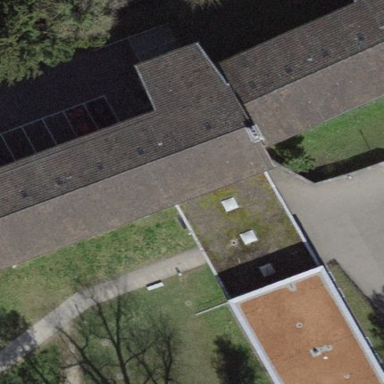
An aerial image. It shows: School building.